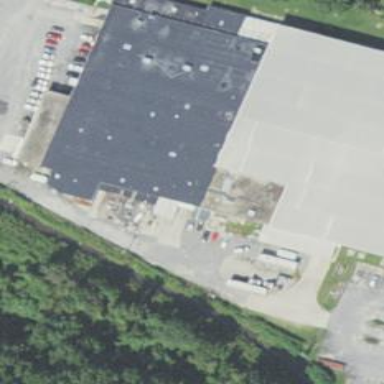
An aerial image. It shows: Industrial building that houses furniture shop.